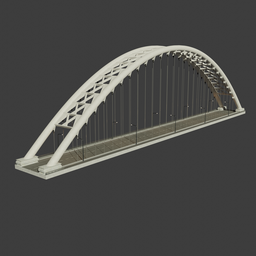
Label: architecture